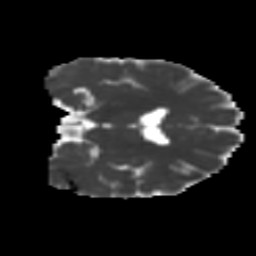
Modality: MD
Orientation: coronal
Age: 16
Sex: female
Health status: ill
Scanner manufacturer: ge
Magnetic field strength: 3 T
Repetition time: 6.752 s
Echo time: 0.079 s